Field crop: maize
Growth stage: 2
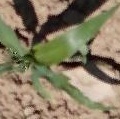
Species: maize